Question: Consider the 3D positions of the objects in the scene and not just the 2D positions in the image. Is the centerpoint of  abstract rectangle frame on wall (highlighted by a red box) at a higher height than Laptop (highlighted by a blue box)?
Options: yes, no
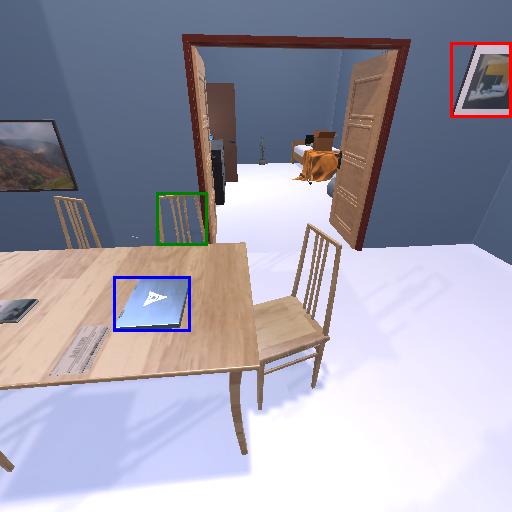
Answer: yes